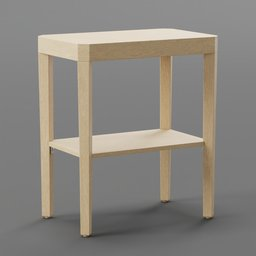
Label: furniture